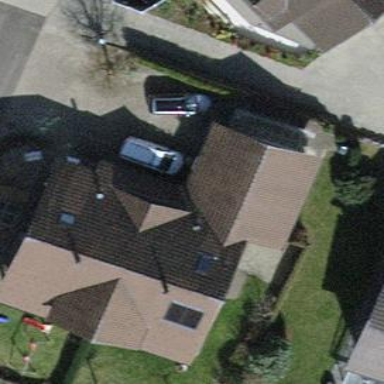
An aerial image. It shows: Garage.